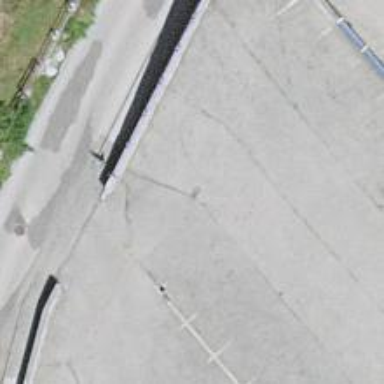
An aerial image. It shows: Parking entrance.